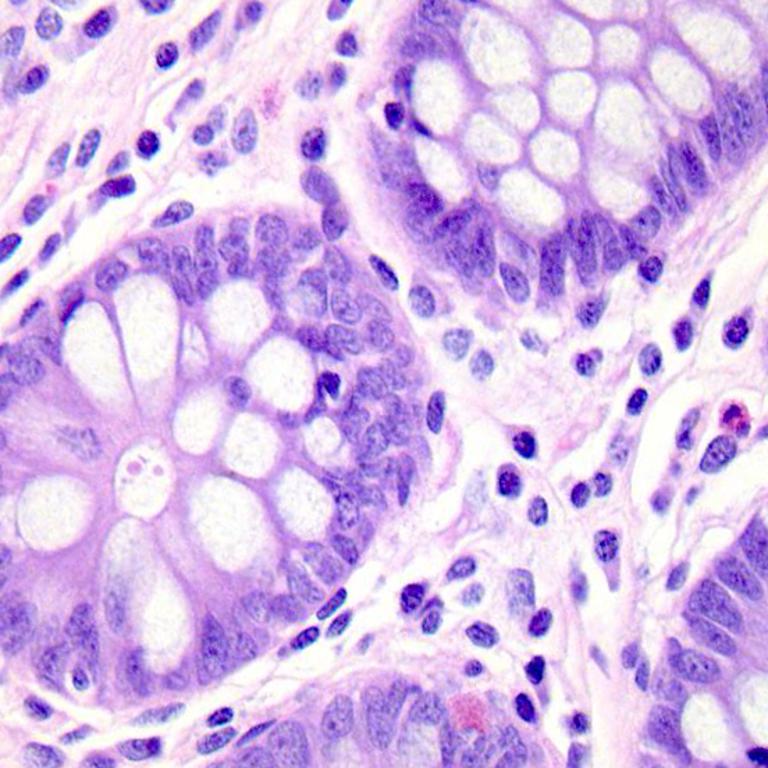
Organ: colon
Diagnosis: benign